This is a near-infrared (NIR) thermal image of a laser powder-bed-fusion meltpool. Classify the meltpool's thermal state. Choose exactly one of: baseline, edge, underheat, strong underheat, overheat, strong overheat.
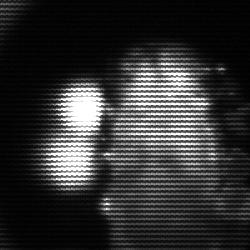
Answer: strong underheat